Question: The other day I asked a question about how to get a histogram of the date differences. I would like to do the same thing, but for groups and with a box plot, using lattice's bwplot. Essentially, want 1 image with 5 box plots for each of the 5 different sources I have (I've shown 2 below in the example) -- something like this .
I've spent quite some time trying to figure this out, but cannot get it.
The closest I could come up
'''
df <- read.csv("~/dates.csv", header = TRUE, sep = ",", quote = """)
a <- aggregate(as.POSIXct(as.character(df$REQUEST_DATE), format="%m/%d/%Y %H:%M:%S"), list(SOURCE=df$SOURCE), diff) # not sure if this is right (and I need -diff, but can't do that)
# now what? I seem to know how to access a$SOURCE, but don't know how to look at the data associated with a$SOURCE.
'''
The data (~/dates.csv):
'''
"SOURCE","REQUEST_DATE"
"A","09/11/2011 09:28:48"
"A","09/11/2011 09:21:15"
"A","09/11/2011 09:15:42"
"A","09/11/2011 09:12:18"
"D","09/13/2011 09:06:53"
"D","09/13/2011 09:06:18"
"D","09/13/2011 08:56:55"
"D","09/13/2011 08:56:18"
"D","09/13/2011 08:55:43"
"D","09/13/2011 08:39:07"
'''
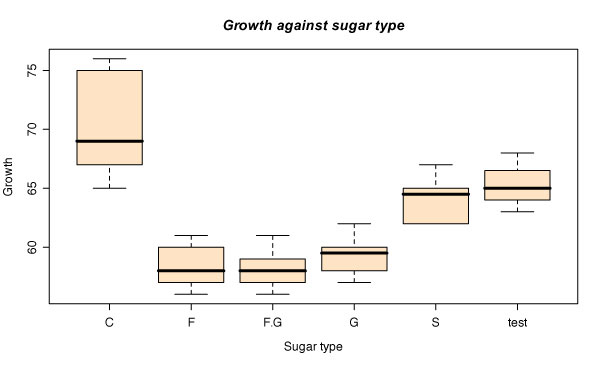
Answer: Here is a solution using the 'plyr' package for the data analysis, and 'ggplot2' package for the plot:
Read the data. Note the use of 'stringsAsFactors=FALSE' - this saves lots of hassle converting to 'as.character' later:
'''
df <- read.csv(textConnection('
"SOURCE","REQUEST_DATE"
"A","09/11/2011 09:28:48"
"A","09/11/2011 09:21:15"
"A","09/11/2011 09:15:42"
"A","09/11/2011 09:12:18"
"D","09/13/2011 09:06:53"
"D","09/13/2011 09:06:18"
"D","09/13/2011 08:56:55"
"D","09/13/2011 08:56:18"
"D","09/13/2011 08:55:43"
"D","09/13/2011 08:39:07"
'), stringsAsFactors=FALSE)
'''
Convert to POSIX date format:
'''
df$REQUEST_DATE <- as.POSIXct(df$REQUEST_DATE, format="%m/%d/%Y %H:%M:%S")
'''
Load 'plyr' and use 'ddply' to a) group by SOURCE, b) calculate difftime, c) group results into a data.frame, all in one step:
'''
library(plyr)
df_diff <- ddply(df, .(SOURCE), summarize, TIME_DIFF=-unclass(diff(REQUEST_DATE)))
df_diff
SOURCE TIME_DIFF
1 A 7.55
2 A 5.55
3 A 3.40
4 D 35.00
5 D 563.00
6 D 37.00
7 D 35.00
8 D 996.00
'''
Load 'ggplot2' and plot. The plot looks a bit rubbish - that's because the sample dataset is tiny. It will work better with larger datasets, i.e. you will get clear separation between median, range and outliers.
'''
library(ggplot2)
ggplot(df_diff, aes(y=TIME_DIFF, x=SOURCE)) + geom_boxplot()
'''